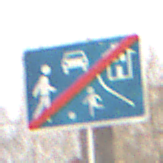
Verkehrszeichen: EndeVerkehrsberuhigterBereich
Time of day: MorningAfternoon
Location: Outdoor (Nature)
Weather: PartlyCloudy
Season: Winter
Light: Natural